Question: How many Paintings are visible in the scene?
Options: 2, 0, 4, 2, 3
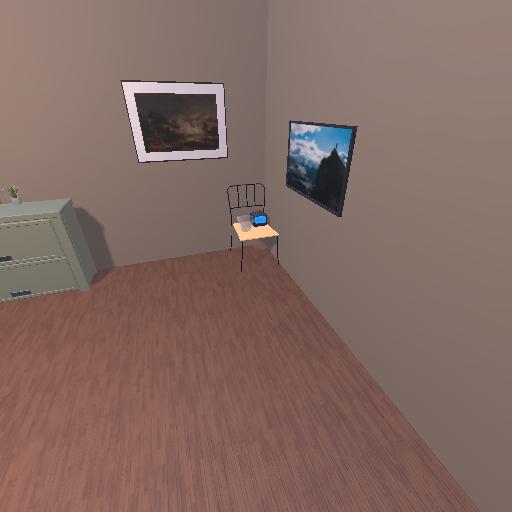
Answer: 2